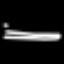
Label: line